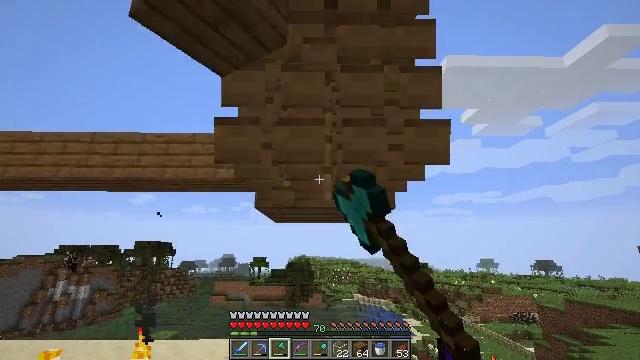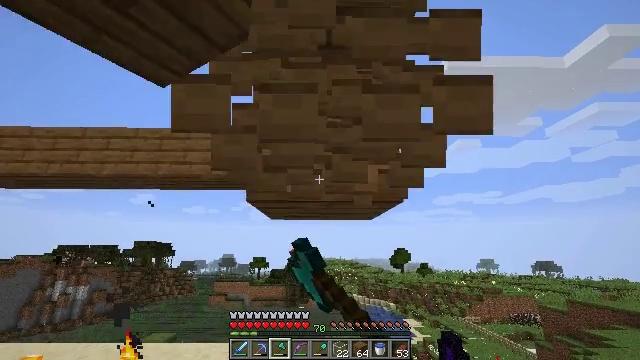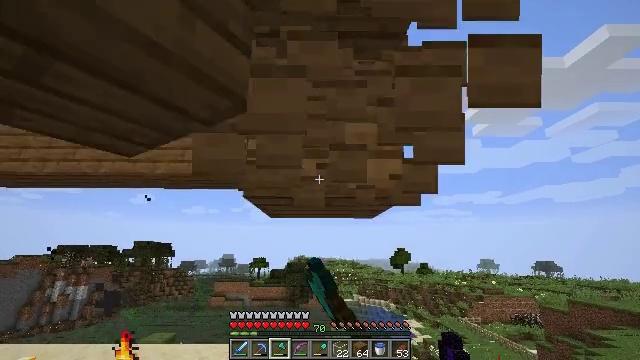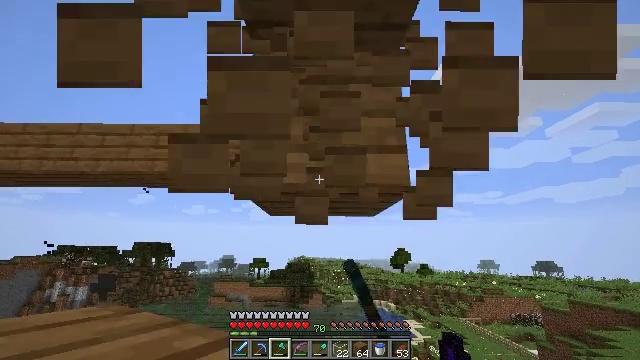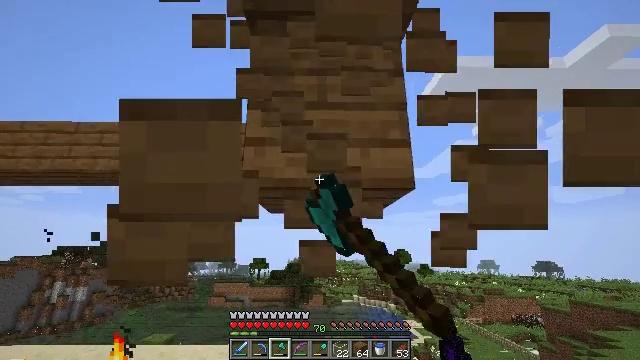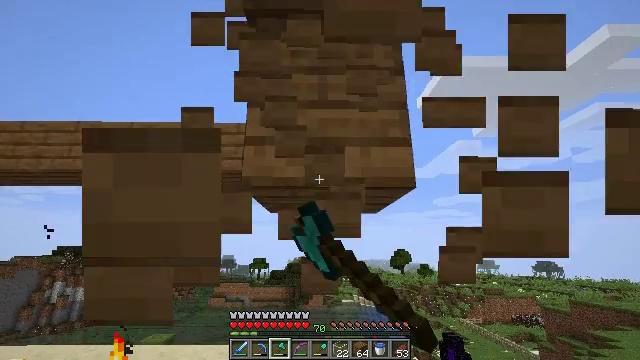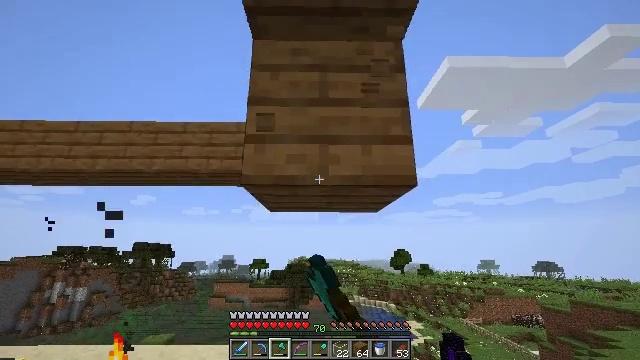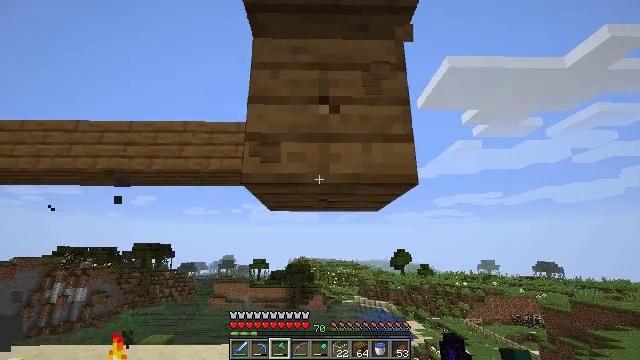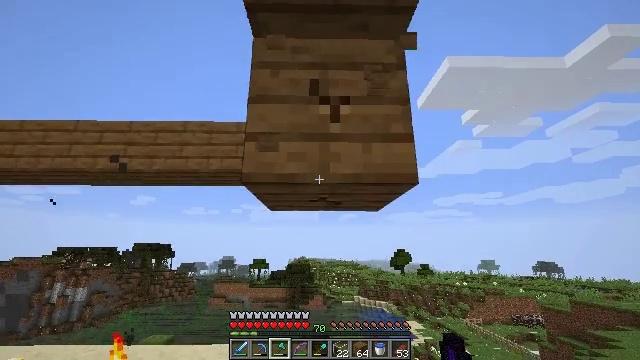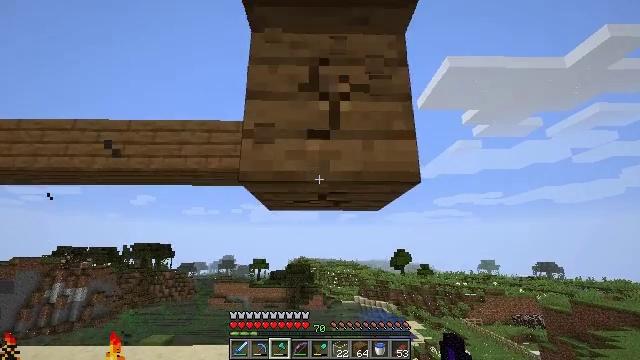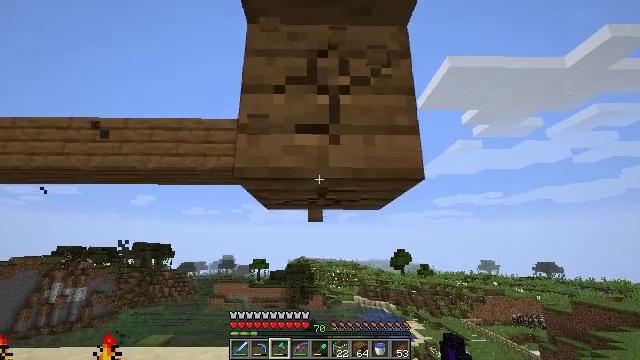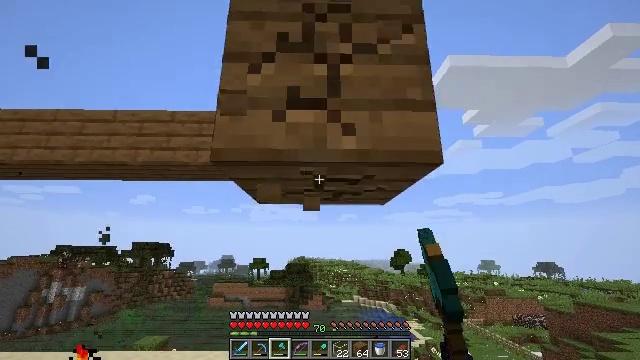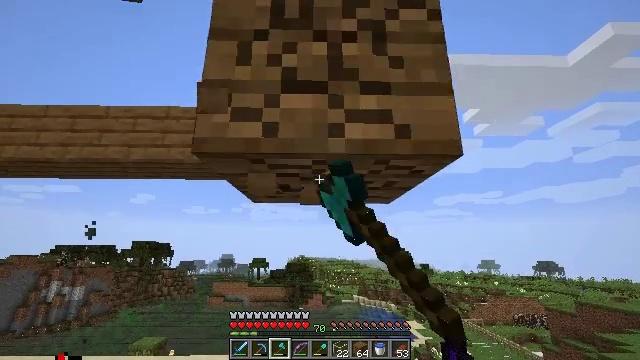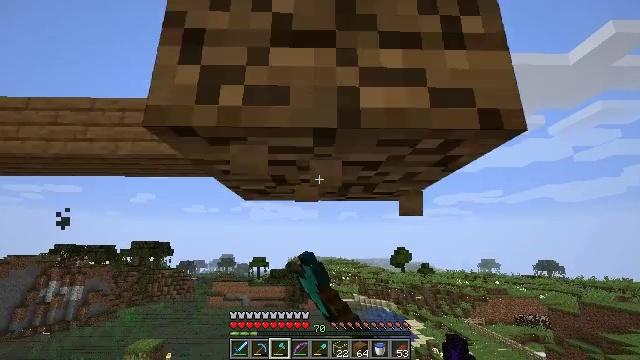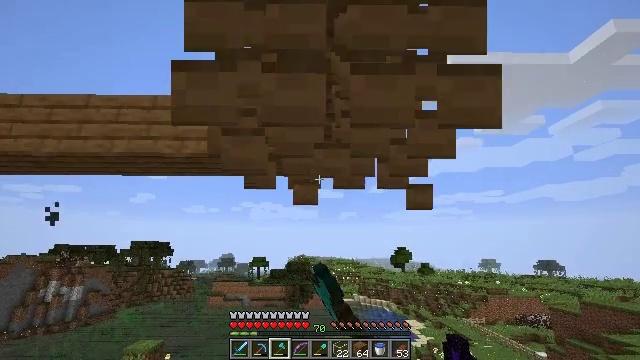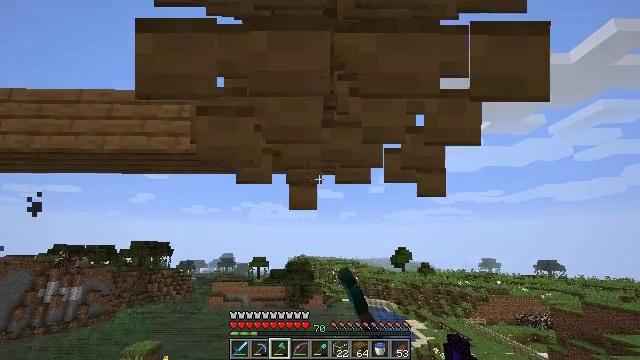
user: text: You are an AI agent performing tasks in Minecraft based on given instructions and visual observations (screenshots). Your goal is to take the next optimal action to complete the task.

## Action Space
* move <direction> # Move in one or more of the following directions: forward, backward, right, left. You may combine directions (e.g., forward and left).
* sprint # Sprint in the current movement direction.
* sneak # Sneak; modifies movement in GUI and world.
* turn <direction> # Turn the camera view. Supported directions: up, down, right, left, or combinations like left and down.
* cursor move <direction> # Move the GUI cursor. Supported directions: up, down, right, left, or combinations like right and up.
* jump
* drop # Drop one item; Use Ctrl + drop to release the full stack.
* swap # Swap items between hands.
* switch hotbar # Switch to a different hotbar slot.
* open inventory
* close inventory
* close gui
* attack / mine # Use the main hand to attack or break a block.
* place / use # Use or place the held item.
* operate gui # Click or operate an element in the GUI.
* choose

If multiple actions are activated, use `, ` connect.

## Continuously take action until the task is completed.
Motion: motion action
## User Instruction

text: Collect spruce planks from an old building.
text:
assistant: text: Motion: attack / mine
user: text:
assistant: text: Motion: attack / mine
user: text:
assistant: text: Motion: attack / mine
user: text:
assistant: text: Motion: attack / mine
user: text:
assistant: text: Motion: attack / mine
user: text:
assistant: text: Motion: attack / mine
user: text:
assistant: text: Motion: attack / mine
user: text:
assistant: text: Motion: attack / mine
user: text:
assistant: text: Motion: move forward, attack / mine
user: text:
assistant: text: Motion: move forward, attack / mine
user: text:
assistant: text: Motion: move forward, attack / mine
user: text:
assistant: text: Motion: move forward, attack / mine
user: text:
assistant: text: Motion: move forward, attack / mine
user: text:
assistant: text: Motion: move forward, attack / mine
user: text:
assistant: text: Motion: attack / mine
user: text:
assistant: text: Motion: attack / mine
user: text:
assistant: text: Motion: attack / mine
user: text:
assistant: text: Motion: attack / mine
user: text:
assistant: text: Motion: attack / mine
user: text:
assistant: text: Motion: no_op
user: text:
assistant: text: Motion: no_op
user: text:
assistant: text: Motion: no_op
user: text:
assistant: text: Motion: no_op
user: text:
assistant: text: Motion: turn left
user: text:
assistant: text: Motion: turn left and up
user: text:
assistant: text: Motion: turn right
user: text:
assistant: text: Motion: turn left and down
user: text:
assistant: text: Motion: no_op
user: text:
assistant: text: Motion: no_op
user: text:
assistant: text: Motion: no_op